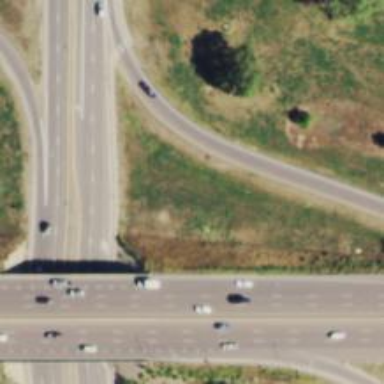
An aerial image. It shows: Asphalt motorway link.